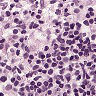
Metastatic tissue present: no